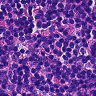
Metastatic tissue present: no